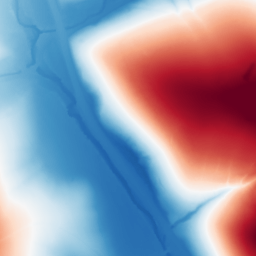
Category: trend_removal
Decomposition family: polynomial
Decomposition parameters: degree: 2
Upsampling method: bicubic
Upsampling parameters: scale: 2
Upsampling scale: 2